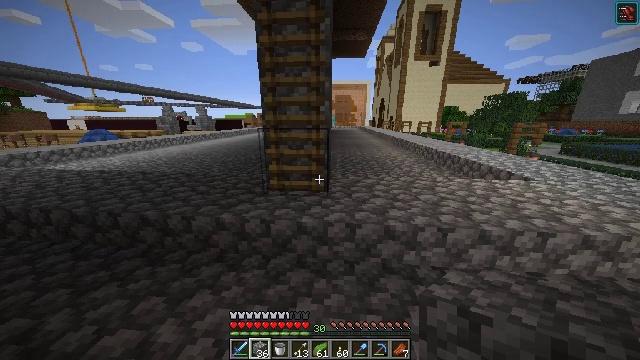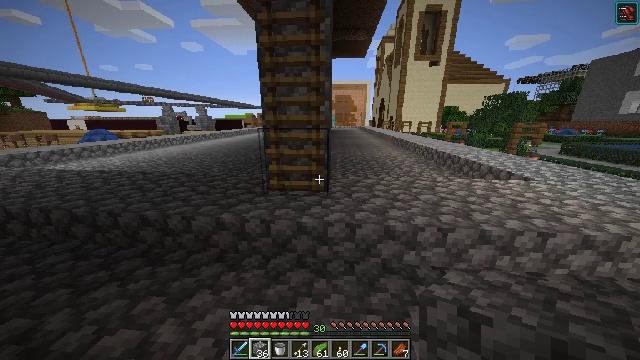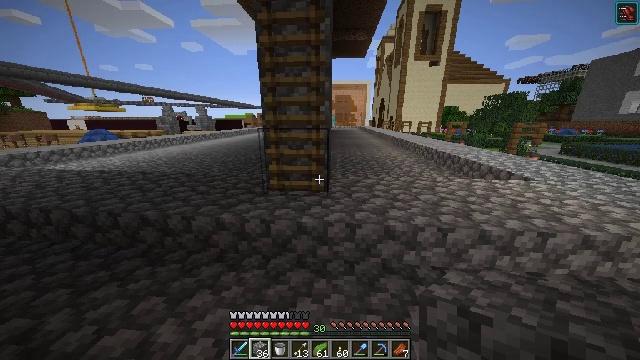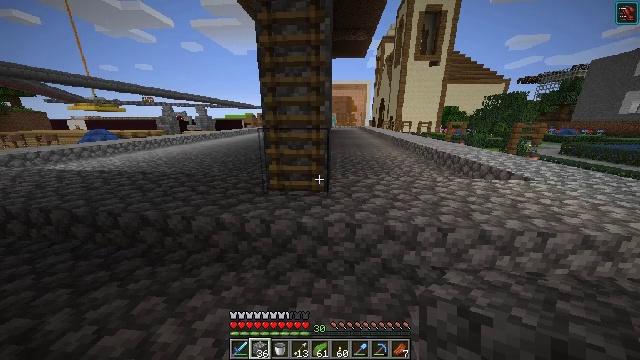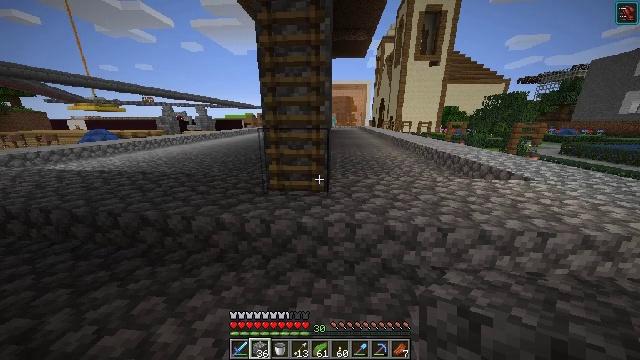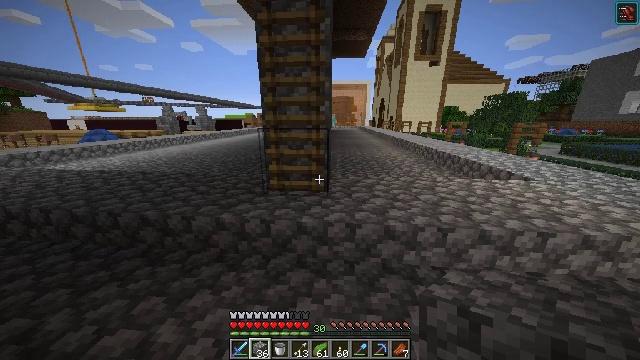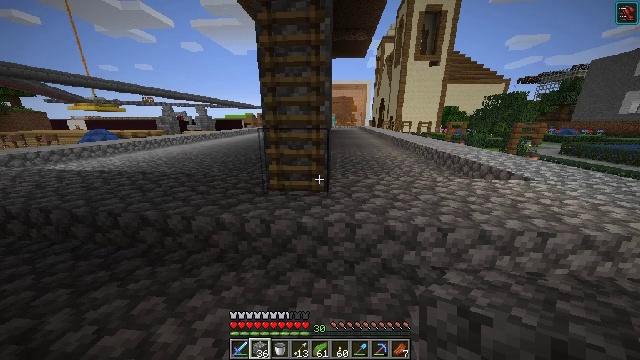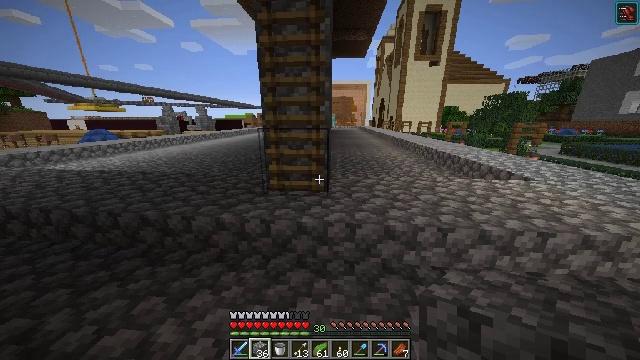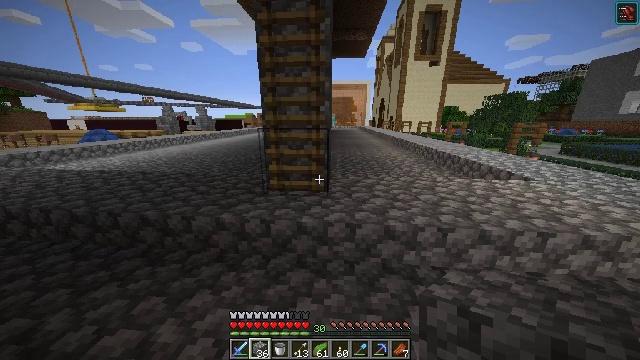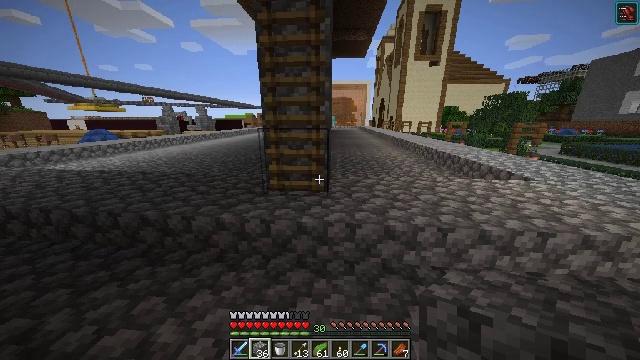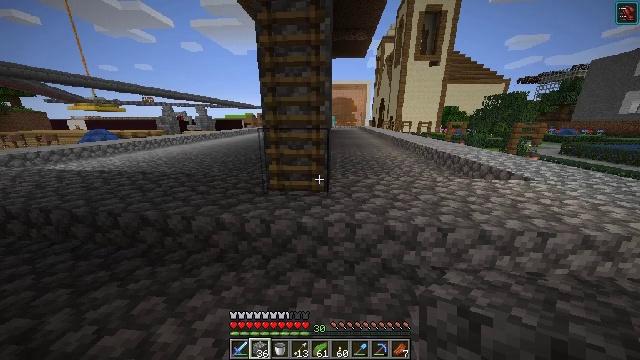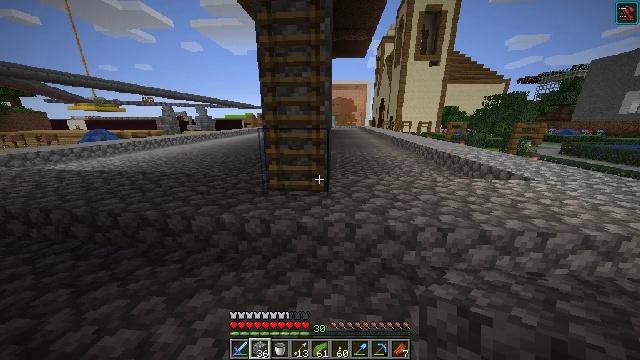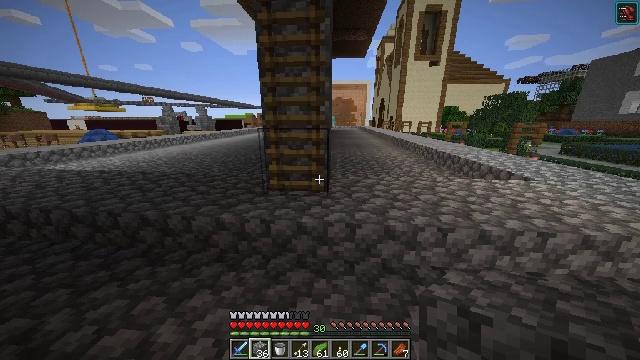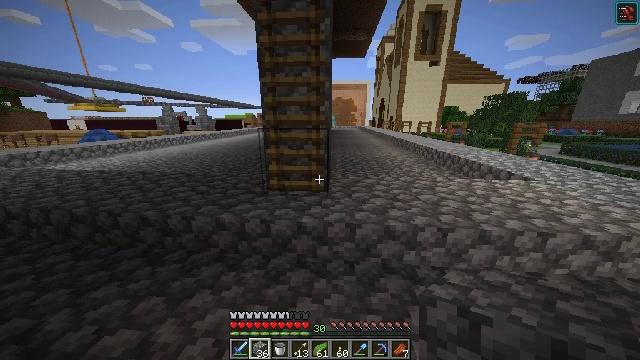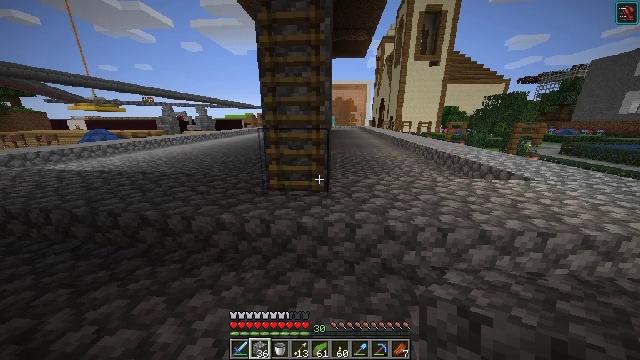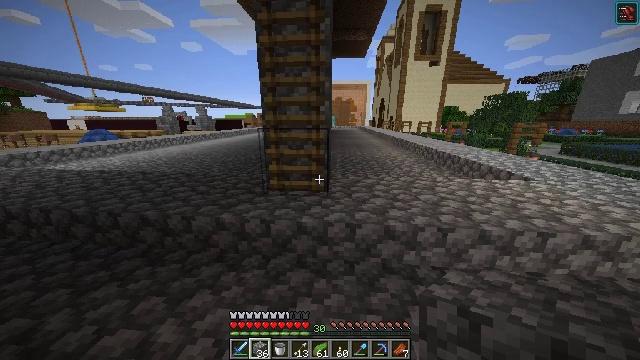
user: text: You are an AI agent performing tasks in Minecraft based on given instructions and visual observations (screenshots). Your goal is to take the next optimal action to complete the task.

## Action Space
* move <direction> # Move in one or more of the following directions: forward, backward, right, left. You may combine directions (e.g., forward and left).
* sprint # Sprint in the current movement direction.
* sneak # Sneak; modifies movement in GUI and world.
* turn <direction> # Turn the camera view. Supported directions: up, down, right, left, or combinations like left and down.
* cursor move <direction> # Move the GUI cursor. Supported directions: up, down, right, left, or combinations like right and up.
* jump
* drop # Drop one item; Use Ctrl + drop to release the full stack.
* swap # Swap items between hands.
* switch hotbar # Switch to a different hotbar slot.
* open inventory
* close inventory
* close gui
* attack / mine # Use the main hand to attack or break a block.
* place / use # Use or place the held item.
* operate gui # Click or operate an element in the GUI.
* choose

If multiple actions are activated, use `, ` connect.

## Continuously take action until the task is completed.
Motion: motion action
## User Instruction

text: Remove the stone slab from the ground.
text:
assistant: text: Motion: no_op
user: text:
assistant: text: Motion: no_op
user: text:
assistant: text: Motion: no_op
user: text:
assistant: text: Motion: no_op
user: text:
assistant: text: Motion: no_op
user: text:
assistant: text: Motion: no_op
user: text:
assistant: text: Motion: no_op
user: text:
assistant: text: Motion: no_op
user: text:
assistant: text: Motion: no_op
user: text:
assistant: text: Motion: no_op
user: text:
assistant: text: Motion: no_op
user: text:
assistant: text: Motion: no_op
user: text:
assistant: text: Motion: no_op
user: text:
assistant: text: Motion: no_op
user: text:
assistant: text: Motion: no_op
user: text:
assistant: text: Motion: no_op
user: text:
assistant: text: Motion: no_op
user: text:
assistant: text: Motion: no_op
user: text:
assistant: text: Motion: no_op
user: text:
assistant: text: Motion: no_op
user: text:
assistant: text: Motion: no_op
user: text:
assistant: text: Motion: no_op
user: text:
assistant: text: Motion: no_op
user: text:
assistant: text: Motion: no_op
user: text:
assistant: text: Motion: no_op
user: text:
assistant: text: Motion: no_op
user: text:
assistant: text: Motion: no_op
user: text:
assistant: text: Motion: no_op
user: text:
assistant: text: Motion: no_op
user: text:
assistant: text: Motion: no_op